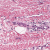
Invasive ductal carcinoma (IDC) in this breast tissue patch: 0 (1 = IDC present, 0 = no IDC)